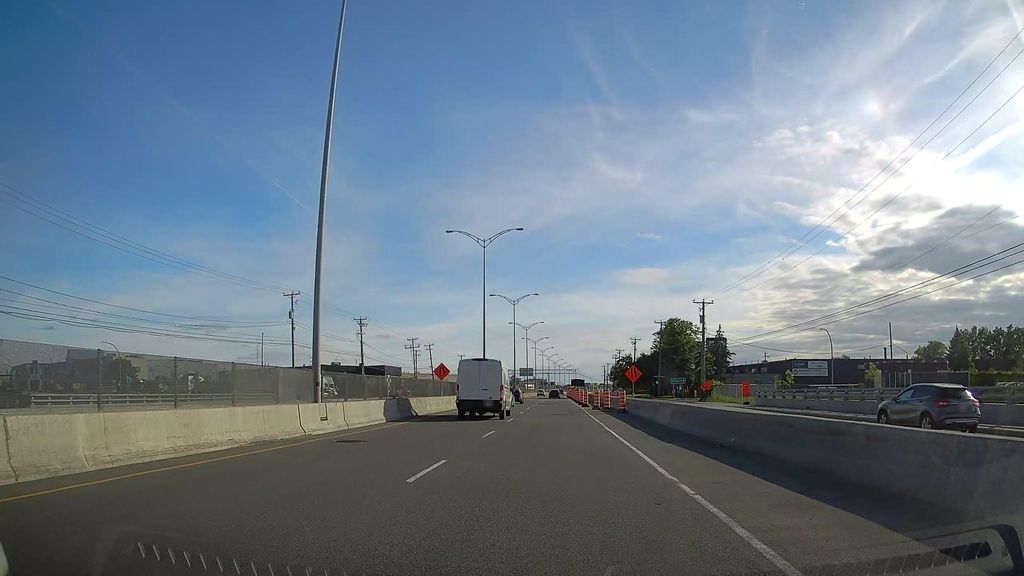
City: montreal